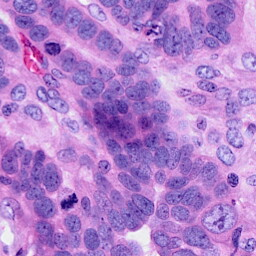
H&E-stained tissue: Ovarian